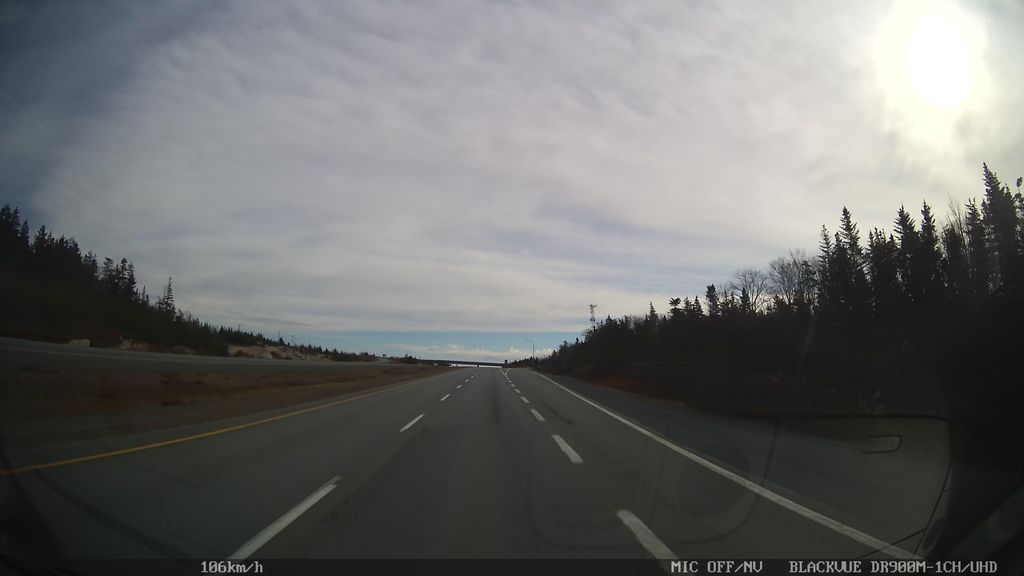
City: halifax